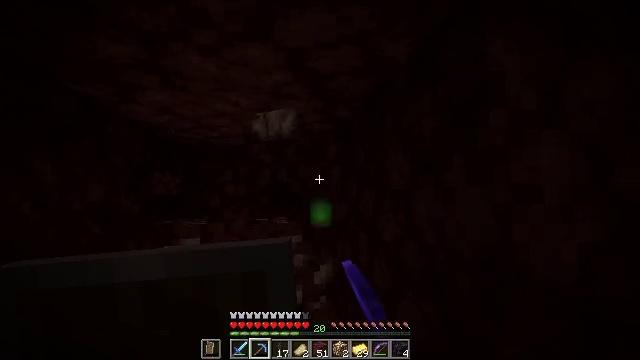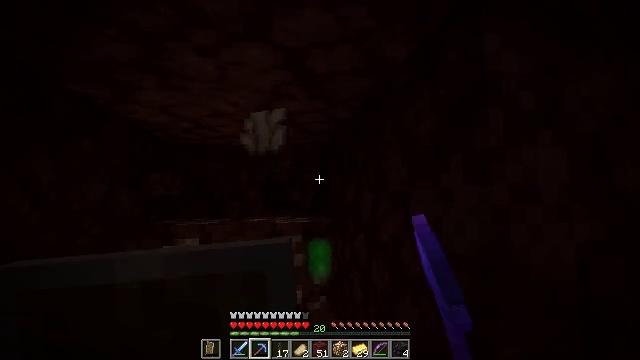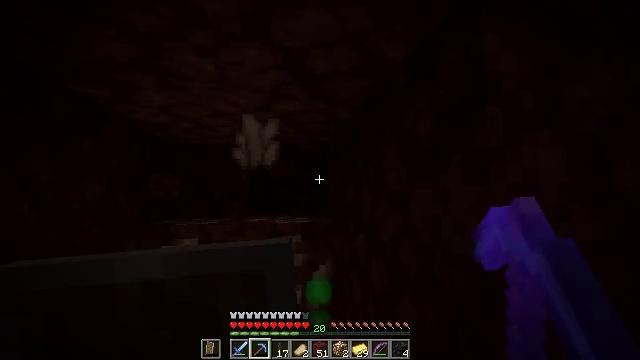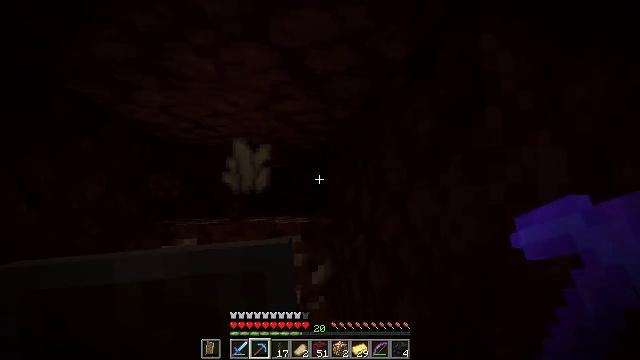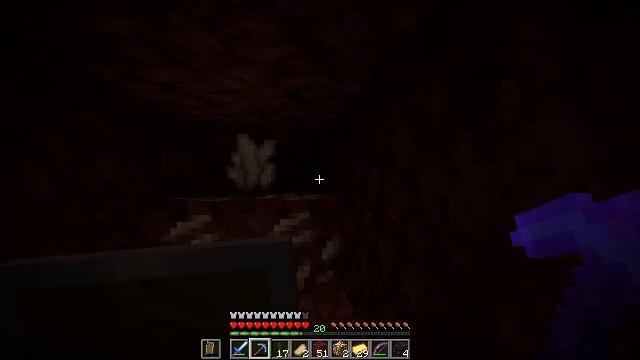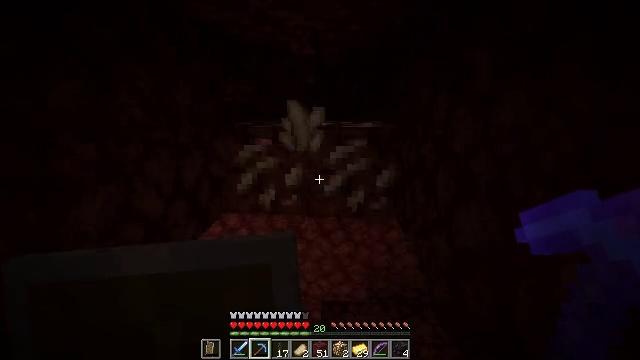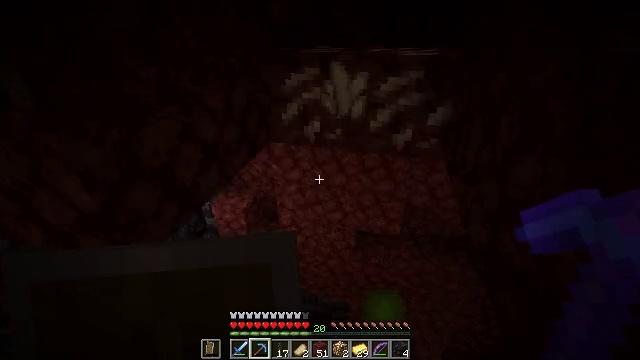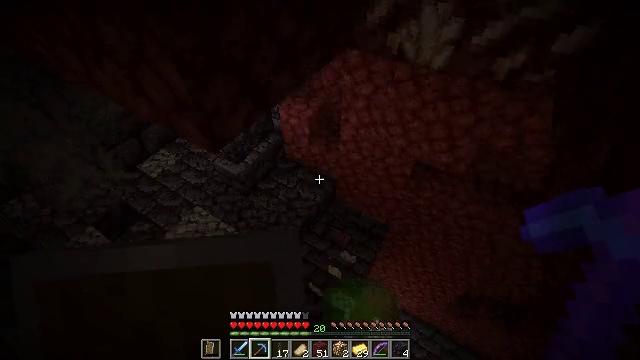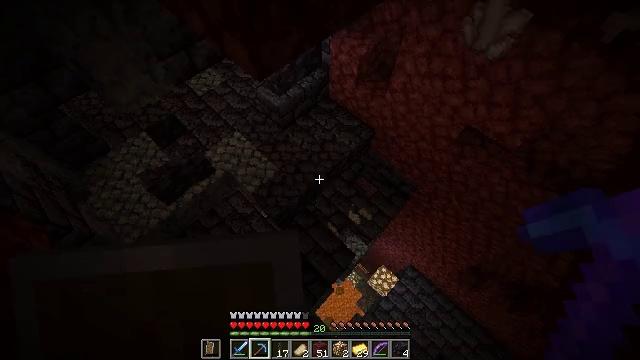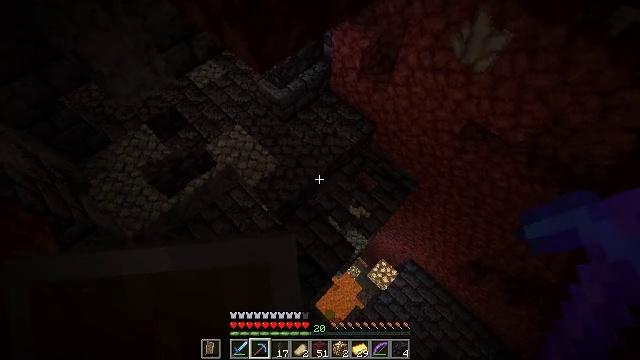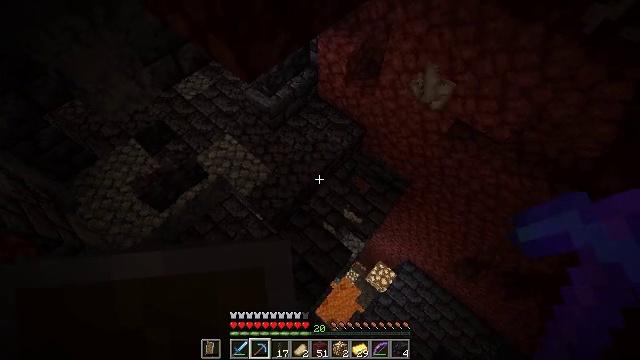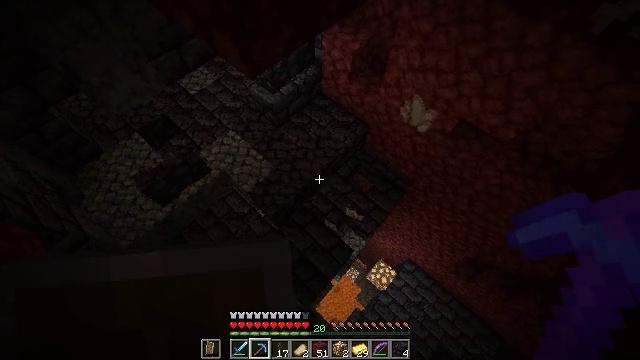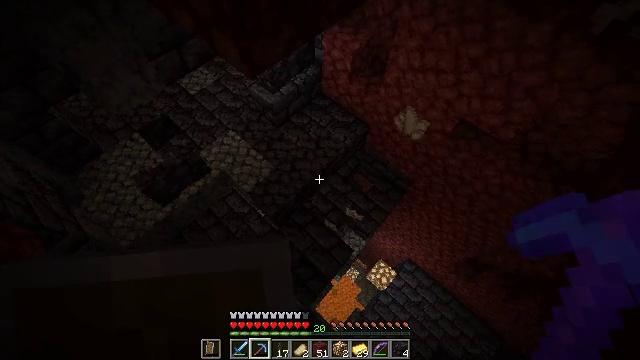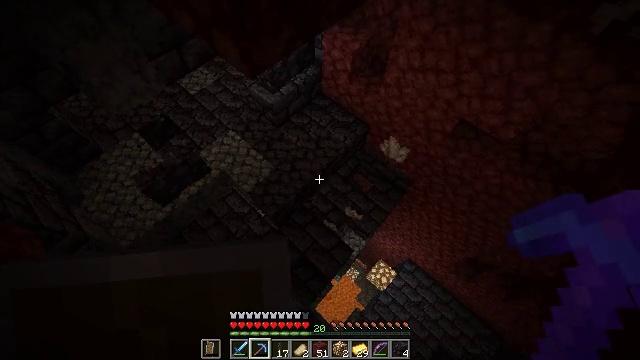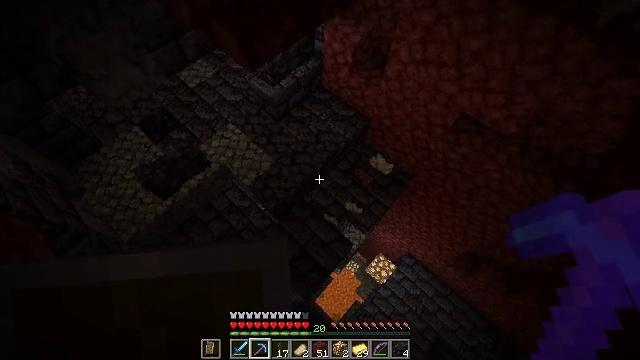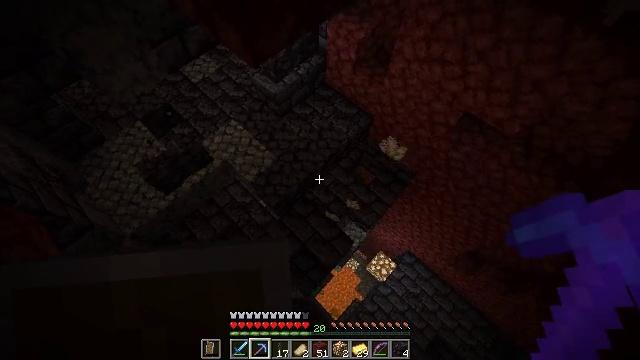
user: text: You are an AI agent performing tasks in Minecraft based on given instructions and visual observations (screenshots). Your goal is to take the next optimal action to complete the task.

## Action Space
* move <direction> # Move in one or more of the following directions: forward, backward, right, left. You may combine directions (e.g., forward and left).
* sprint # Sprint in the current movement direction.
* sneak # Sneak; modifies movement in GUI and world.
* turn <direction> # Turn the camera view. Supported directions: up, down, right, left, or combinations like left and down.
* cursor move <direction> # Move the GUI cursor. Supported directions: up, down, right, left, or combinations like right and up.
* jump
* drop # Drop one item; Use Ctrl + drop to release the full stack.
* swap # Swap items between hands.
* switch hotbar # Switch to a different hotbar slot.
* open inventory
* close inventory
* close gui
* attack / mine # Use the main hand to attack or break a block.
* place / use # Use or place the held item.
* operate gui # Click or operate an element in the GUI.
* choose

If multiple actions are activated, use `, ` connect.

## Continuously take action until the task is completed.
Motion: motion action
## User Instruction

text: Remove a soul sand from the inventory.
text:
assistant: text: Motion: move forward, sneak
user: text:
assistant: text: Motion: move forward, sneak
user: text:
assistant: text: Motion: move forward, sneak
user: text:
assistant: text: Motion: move forward, sneak, turn left and down
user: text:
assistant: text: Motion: move forward, sneak, turn left and down
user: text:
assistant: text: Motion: move forward, sneak, turn left and down
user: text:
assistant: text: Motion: move forward, sneak, turn left and down
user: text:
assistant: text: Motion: sneak, turn left and down
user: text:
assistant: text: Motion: sneak, turn down
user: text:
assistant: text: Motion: sneak, turn right and up
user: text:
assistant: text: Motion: sneak, turn left
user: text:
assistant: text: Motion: sneak
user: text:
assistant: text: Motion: sneak
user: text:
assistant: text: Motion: sneak, turn down
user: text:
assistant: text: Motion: sneak
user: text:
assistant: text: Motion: sneak
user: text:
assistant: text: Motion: sneak, turn left
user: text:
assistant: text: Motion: sneak, turn left and down
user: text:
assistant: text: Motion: move back, sneak
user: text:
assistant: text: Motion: move back, sneak
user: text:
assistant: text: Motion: move back, sneak
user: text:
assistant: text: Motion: move back, sneak
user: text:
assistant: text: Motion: move back, sneak
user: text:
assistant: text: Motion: move back, sneak
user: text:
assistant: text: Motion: move back, sneak
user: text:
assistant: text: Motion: move back, sneak
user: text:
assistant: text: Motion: move back, sneak
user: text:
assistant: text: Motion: move back, sneak
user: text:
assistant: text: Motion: sneak, turn left and up
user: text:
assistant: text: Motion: sneak, turn left and up